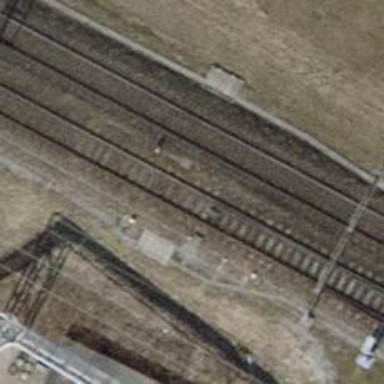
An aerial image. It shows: Railway switch.